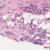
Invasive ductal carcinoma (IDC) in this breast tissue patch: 1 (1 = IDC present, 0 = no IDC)